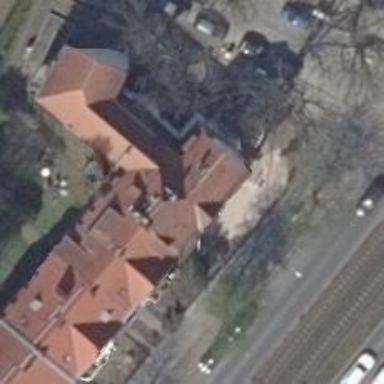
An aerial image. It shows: Restaurant.